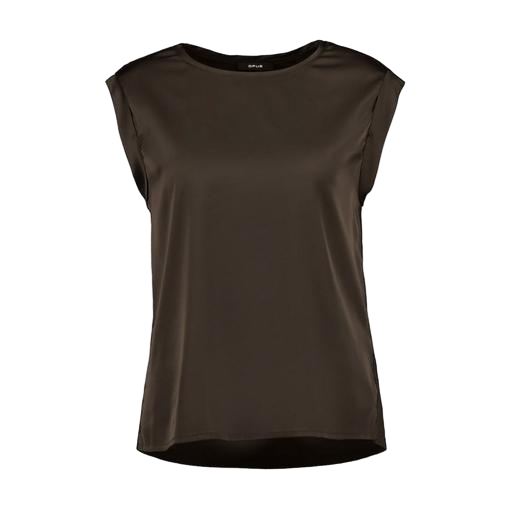
short-sleeve top only macy, cap-sleeved tee, cap-sleeve tee, white background